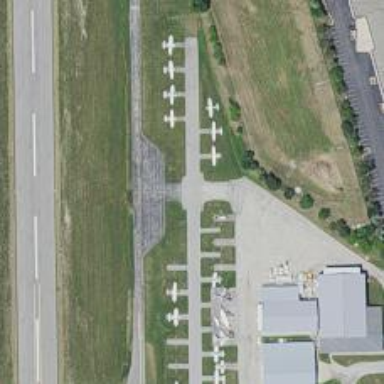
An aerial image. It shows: Image of taxiway at airport.